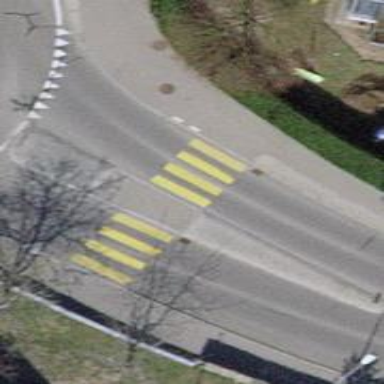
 featuring traffic calming table and island in the middle."